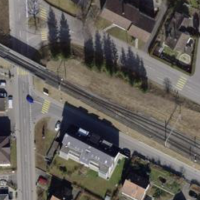
EUNIS habitat code: 54
Species observed at this site:
Muscicapa striata
Milvus migrans
Milvus milvus
Delichon urbicum
Phoenicurus phoenicurus
Ficedula hypoleuca
Columba palumbus